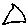
Label: triangle